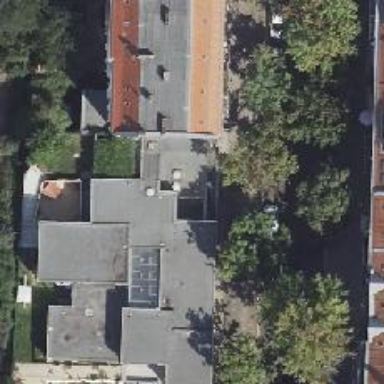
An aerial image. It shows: Kindergarten.